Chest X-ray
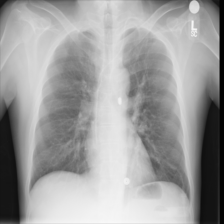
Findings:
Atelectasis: negative
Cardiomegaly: negative
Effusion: negative
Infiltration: negative
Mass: negative
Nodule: negative
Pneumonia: negative
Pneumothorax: negative
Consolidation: negative
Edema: negative
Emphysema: negative
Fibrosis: negative
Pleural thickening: negative
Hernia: negative